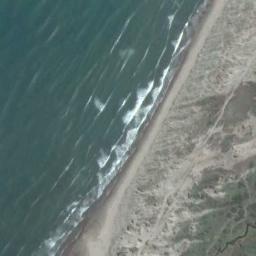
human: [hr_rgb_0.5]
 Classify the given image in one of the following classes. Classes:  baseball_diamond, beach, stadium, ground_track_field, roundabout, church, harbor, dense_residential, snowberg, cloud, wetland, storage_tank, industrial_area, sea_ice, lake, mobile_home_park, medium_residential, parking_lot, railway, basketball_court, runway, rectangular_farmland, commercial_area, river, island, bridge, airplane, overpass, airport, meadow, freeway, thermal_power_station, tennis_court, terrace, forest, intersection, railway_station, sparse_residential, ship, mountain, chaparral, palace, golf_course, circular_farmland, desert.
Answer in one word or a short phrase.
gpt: beach